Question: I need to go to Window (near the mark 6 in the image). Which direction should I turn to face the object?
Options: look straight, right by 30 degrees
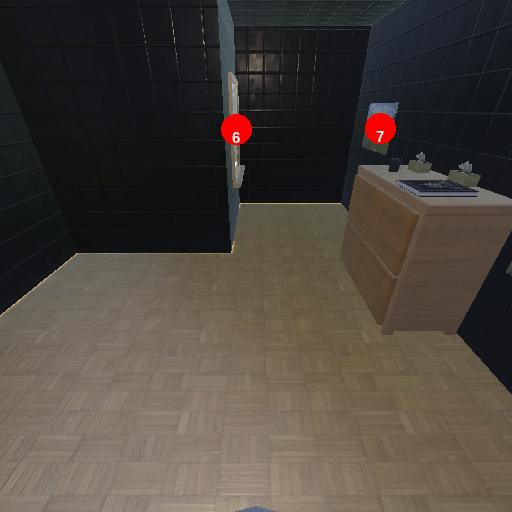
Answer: look straight